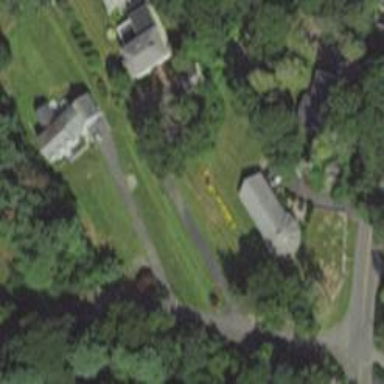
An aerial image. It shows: Driveway leading to service road.